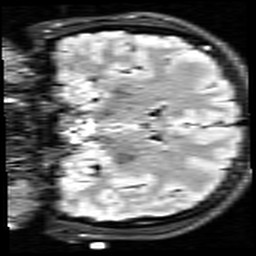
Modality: FLAIR
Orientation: coronal
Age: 21
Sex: female
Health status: healthy
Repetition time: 12 s
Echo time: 0.095 s